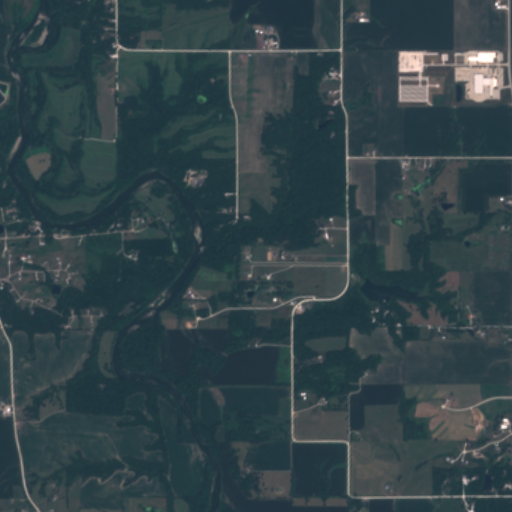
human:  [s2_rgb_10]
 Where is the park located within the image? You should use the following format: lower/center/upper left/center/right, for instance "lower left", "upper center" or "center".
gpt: The park is located in the center right of the image.
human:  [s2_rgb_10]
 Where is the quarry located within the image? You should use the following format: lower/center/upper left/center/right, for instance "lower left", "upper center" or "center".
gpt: There is no quarry in the image.